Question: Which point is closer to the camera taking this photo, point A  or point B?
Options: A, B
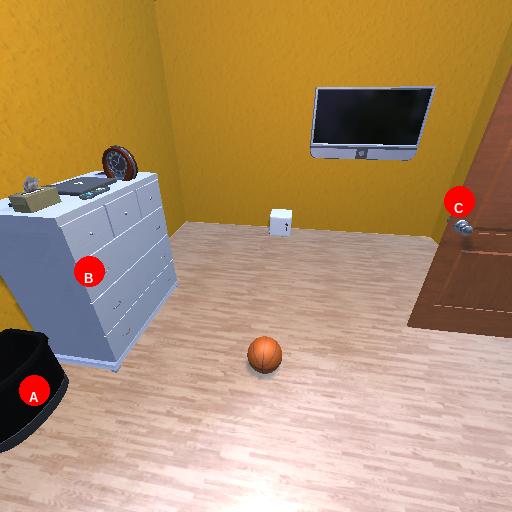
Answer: A